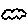
Label: cloud